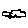
Label: car